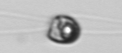
Label: flagellate_morphotype1